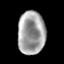
Tissue: skin
Cell type: Epithelial cells
Senescence score: 0.8075
Nuclear area (px): 1159
Mean DAPI intensity: 160.613